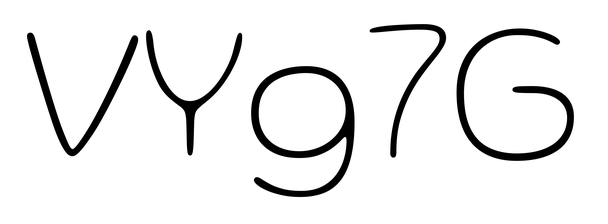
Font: Gluten_Thin